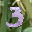
Label: 3